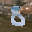
Label: 8